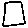
Label: square